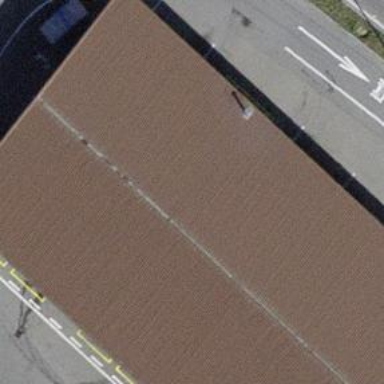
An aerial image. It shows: Car wash facility.